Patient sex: M
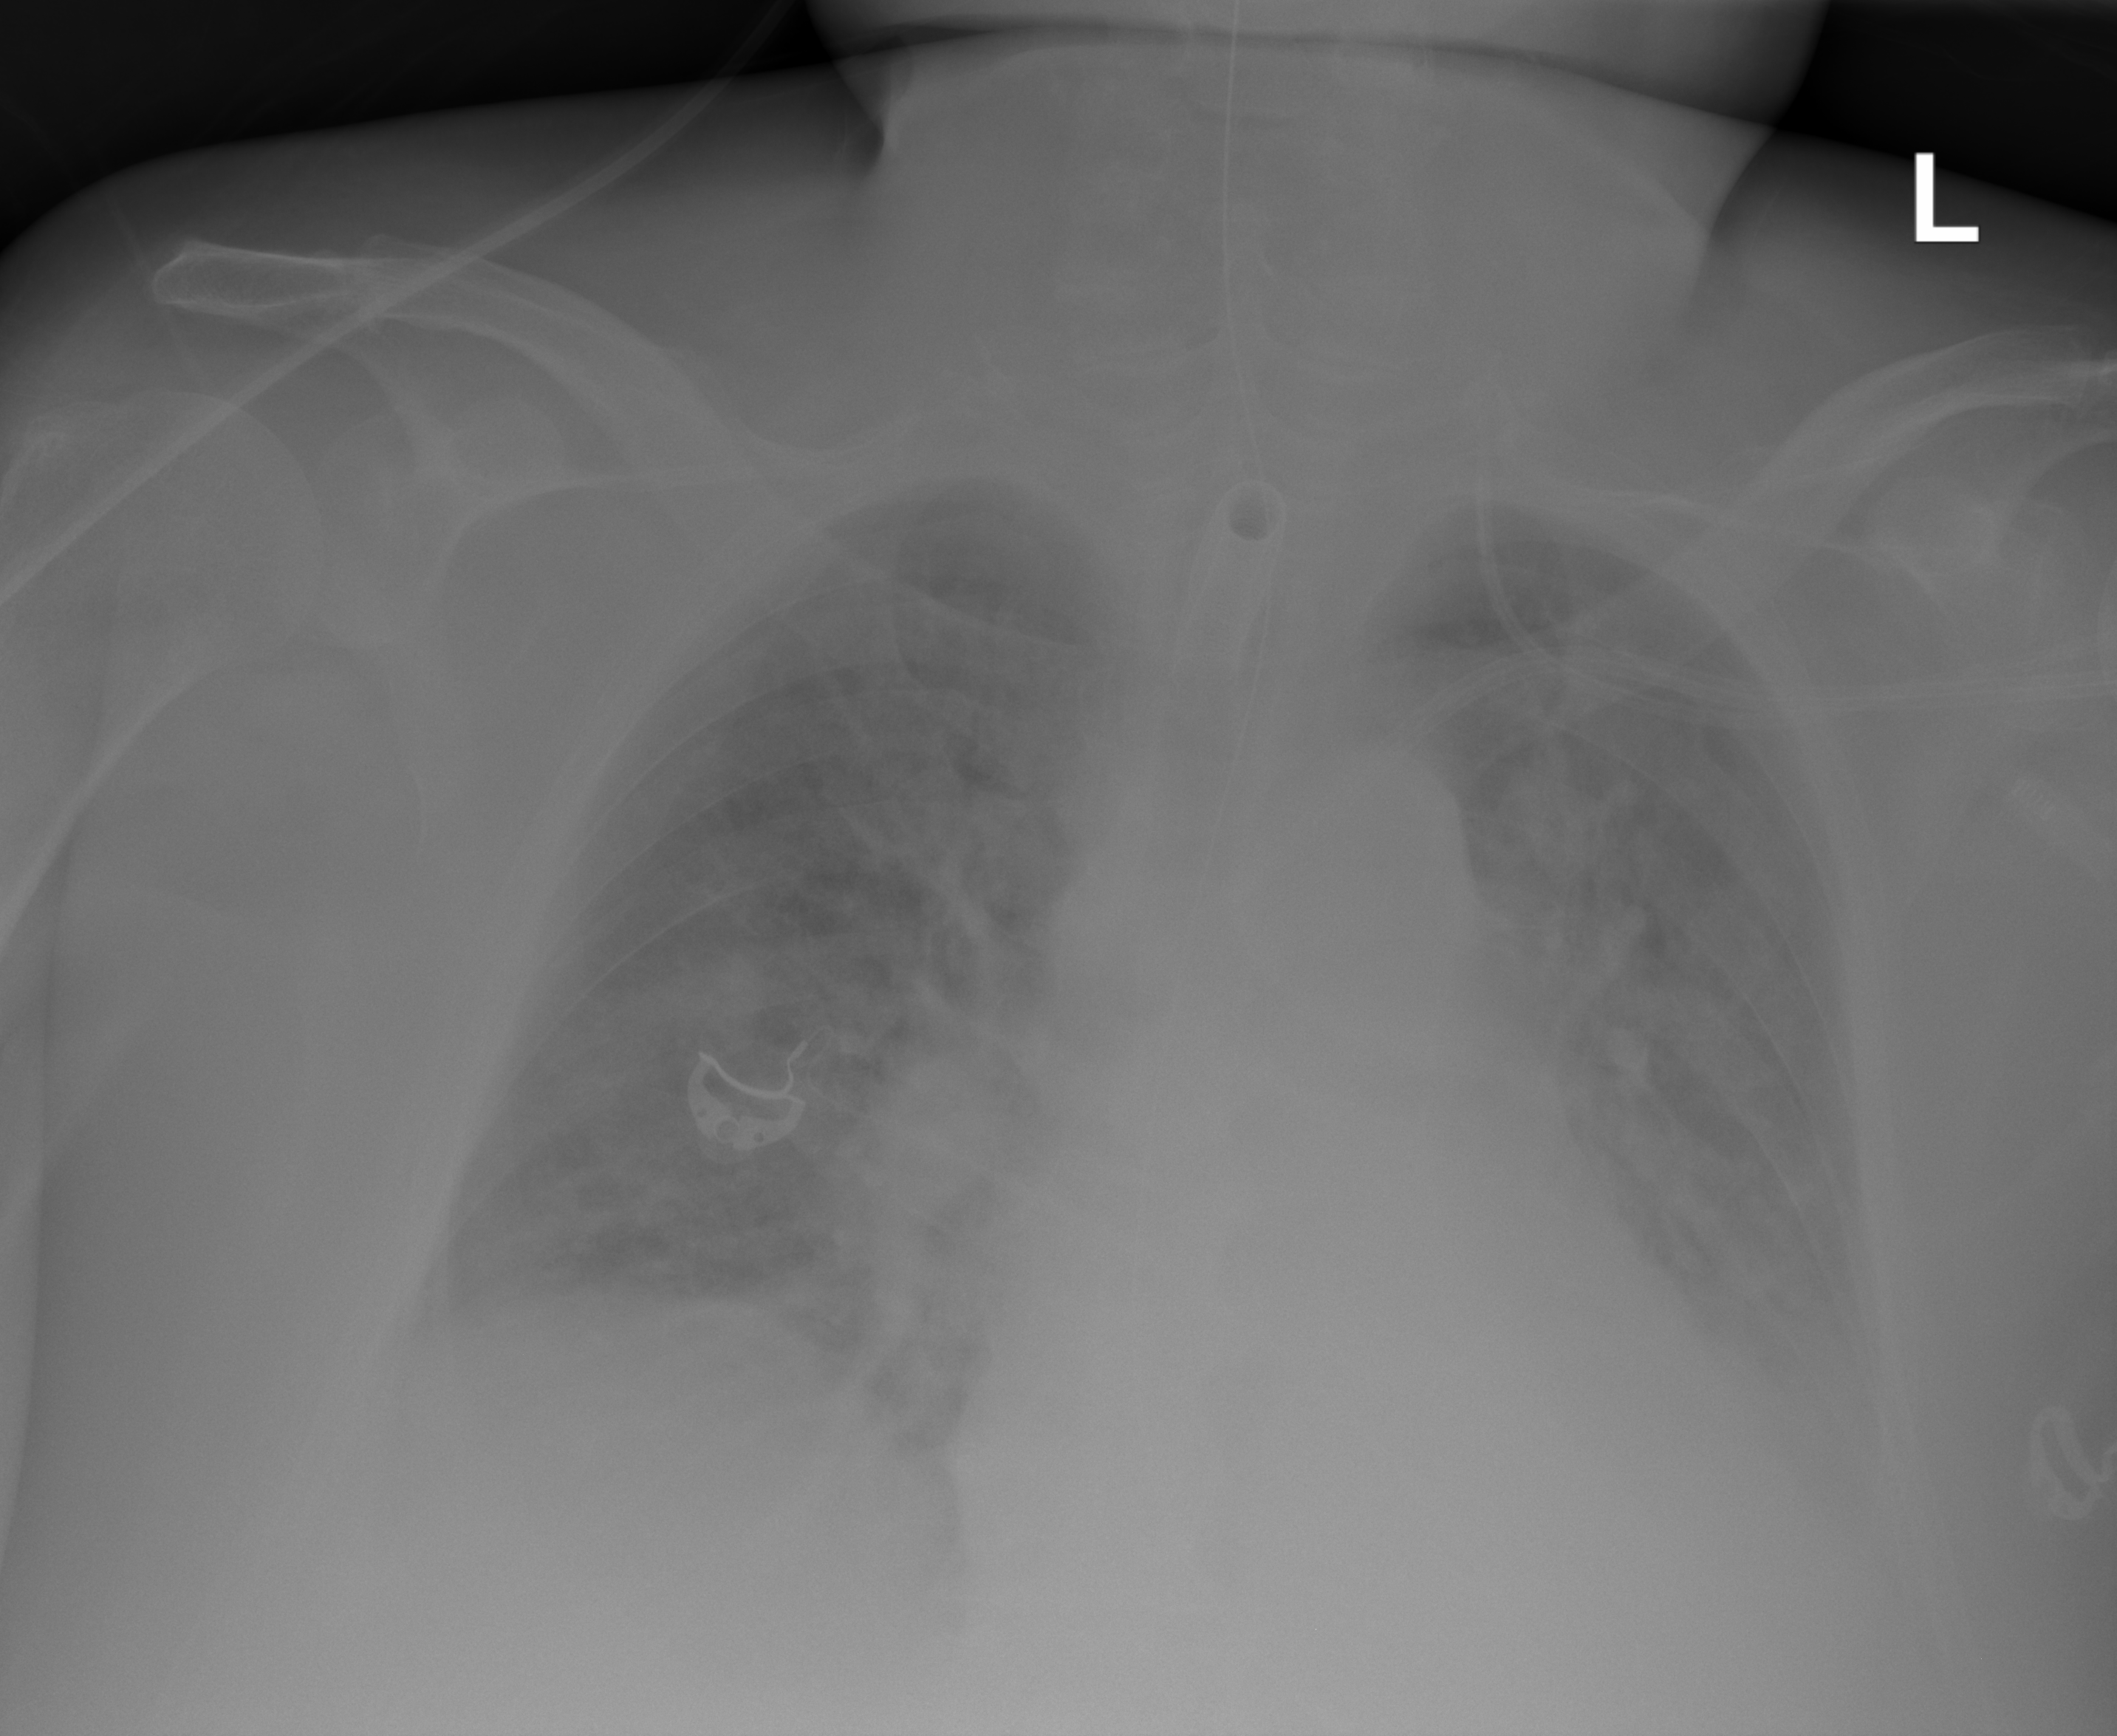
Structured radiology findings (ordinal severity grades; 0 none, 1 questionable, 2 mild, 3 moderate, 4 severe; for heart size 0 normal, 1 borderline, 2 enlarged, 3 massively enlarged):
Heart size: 2
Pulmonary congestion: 3
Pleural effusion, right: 2
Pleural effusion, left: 2
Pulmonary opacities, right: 2
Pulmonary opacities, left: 2
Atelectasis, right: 2
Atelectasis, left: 2